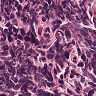
Metastatic tissue present: no